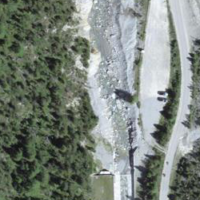
EUNIS habitat code: 48
Species observed at this site:
Papilio machaon